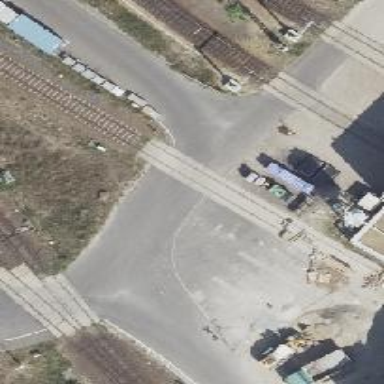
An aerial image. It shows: Level crossing along the railway.